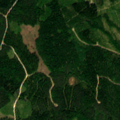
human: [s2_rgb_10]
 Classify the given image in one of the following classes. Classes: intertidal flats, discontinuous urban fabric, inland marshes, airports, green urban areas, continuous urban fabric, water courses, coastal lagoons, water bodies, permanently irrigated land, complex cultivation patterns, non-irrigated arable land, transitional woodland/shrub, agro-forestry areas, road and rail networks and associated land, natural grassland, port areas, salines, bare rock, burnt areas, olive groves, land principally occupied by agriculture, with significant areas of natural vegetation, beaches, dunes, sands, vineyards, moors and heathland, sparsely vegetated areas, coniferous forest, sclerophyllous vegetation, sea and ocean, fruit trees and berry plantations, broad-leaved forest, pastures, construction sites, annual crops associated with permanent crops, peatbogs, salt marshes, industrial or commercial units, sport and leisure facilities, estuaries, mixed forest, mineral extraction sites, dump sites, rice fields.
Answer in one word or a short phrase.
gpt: coniferous forest, mixed forest, transitional woodland/shrub